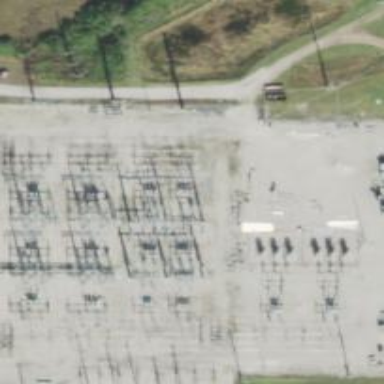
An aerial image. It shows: Switch used for power control.